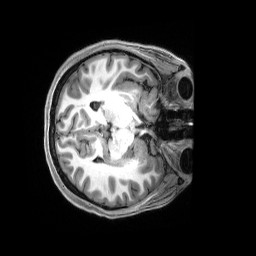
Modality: T1w
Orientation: axial
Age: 25
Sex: female
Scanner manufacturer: siemens
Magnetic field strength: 3 T
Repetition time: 2.5 s
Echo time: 0.00222 s